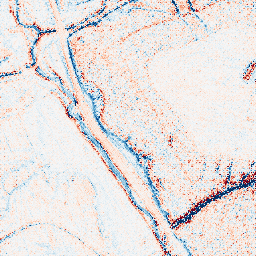
Category: edge_preserving
Decomposition family: anisotropic_diffusion
Decomposition parameters: iterations: 20
kappa: 50
gamma: 0.2
Upsampling method: regularized
Upsampling parameters: scale: 2
lambda_reg: 0.1
Upsampling scale: 2